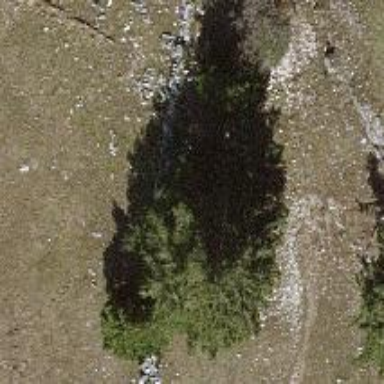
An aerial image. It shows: Evergreen tree with needle-leaved leaves.